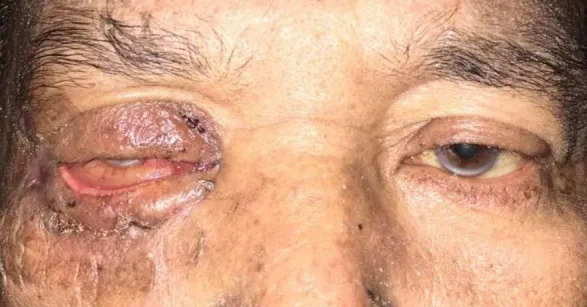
Day 15, Stable systemic condition with eyelid swollen and abscess resolved.
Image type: medical_photograph (other_medical_photograph)